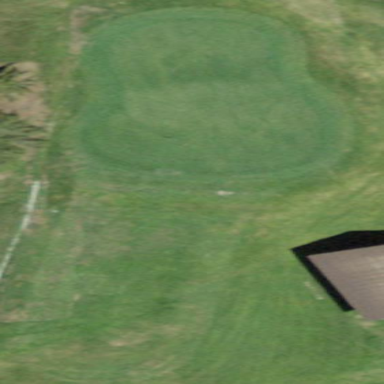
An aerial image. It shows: Scenic golf fairway.